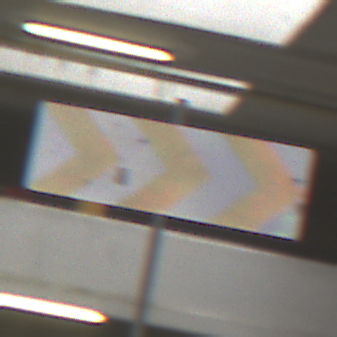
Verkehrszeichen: RichtungstafelnInKurvenGrossLinks
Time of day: Midday
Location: Roofed (Urban)
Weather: Overcast
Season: NotSpecified
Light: Artificial